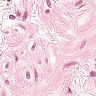
Metastatic tissue present: no